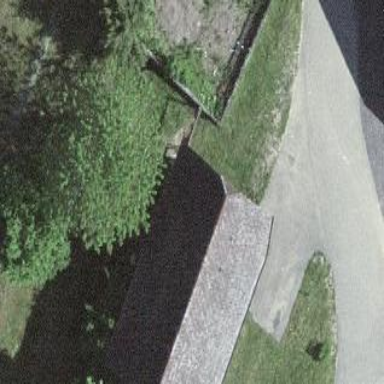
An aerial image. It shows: Barn.